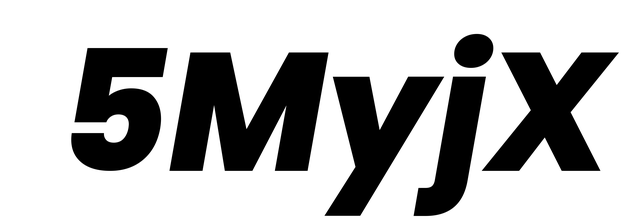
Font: Poppins-ExtraBoldItalic